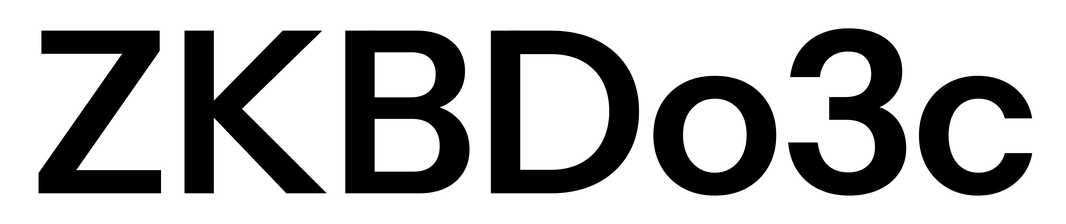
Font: InstrumentSans_SemiBold